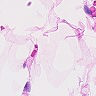
Metastatic tissue present: no